Frequency: 50000
Velocity: 0,155
Power: 3,2
Pulse duration: 0,0000001
Pass count: 1
Magnification: 10
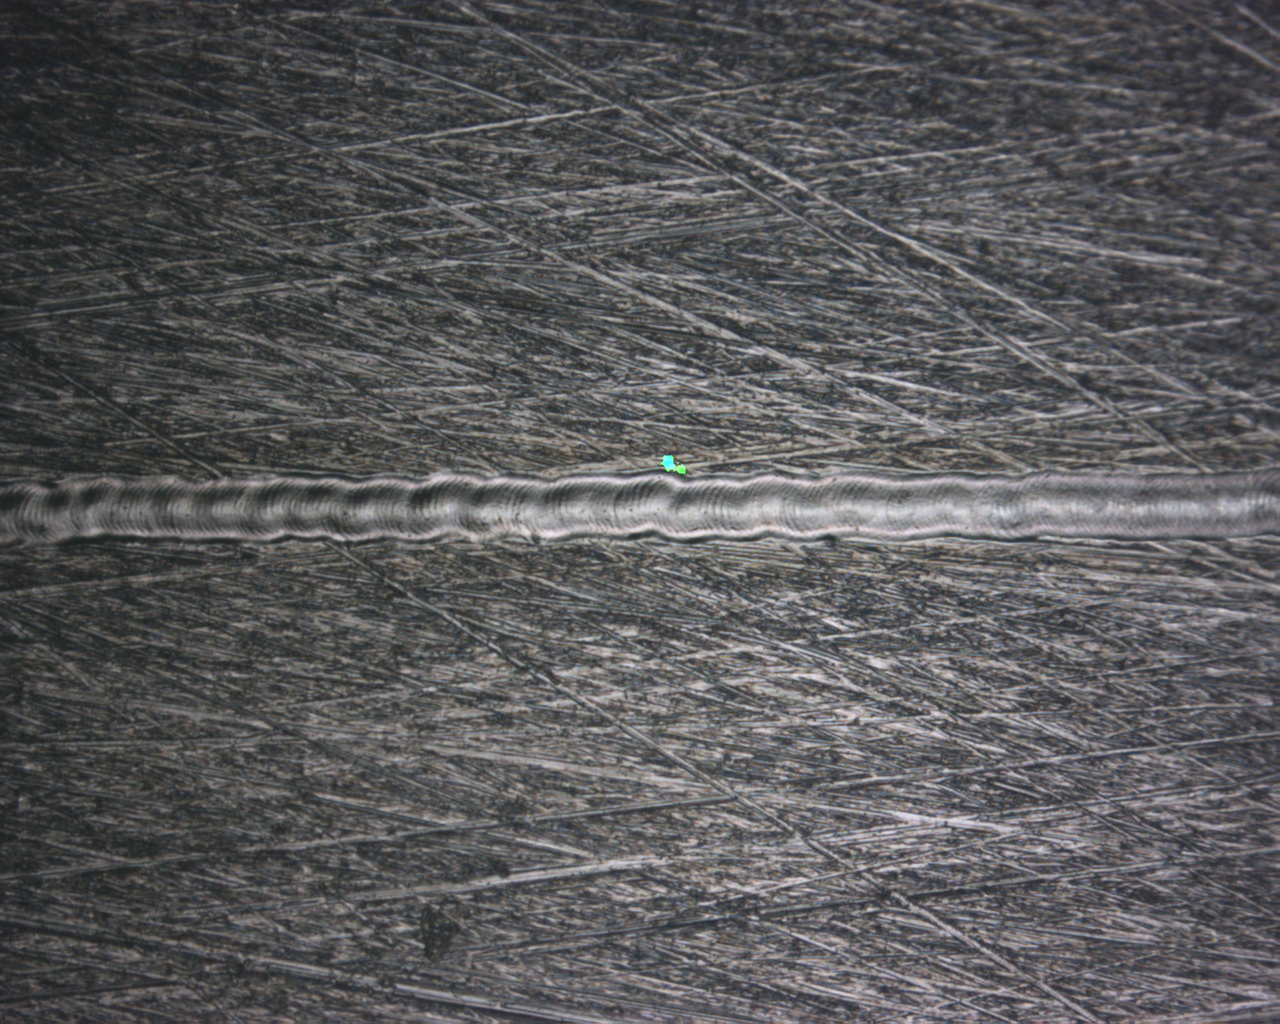
Measured width: 204.581
Other width: 5.013